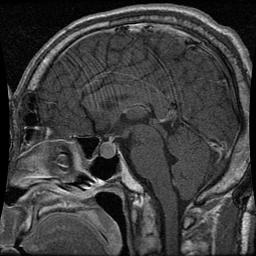
Label: pituitary